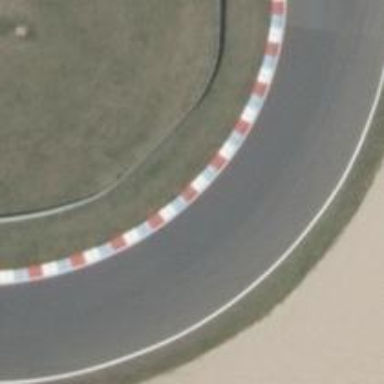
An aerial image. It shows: Kerb raceway.